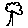
Label: tree